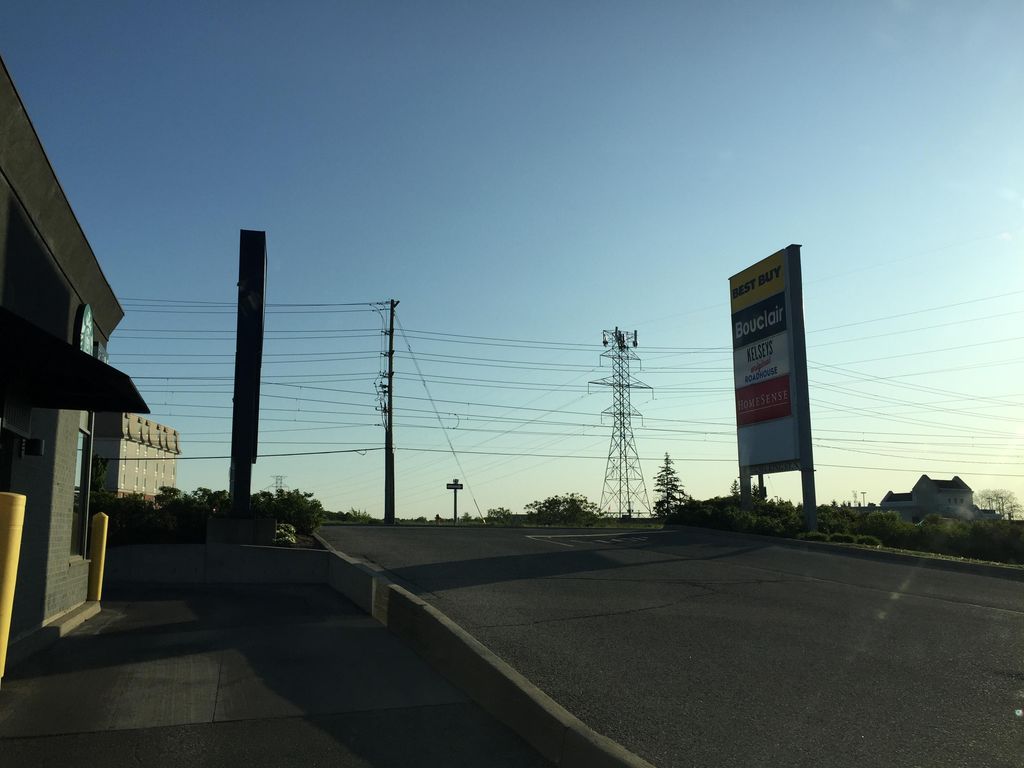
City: kitchener-waterloo